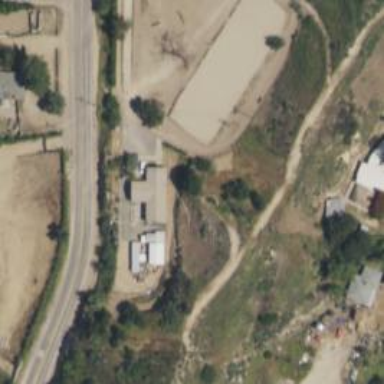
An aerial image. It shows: Animal shelter.